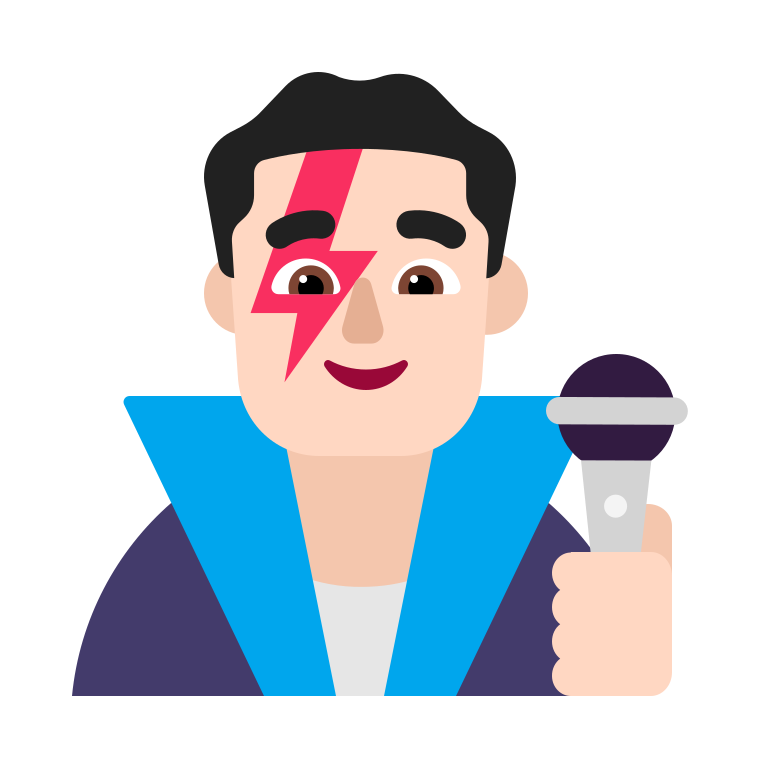
man singer flat light